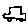
Label: car